Question: I received message like

where I need set my Publisher Name in .rc (resource file) to show it in this window?
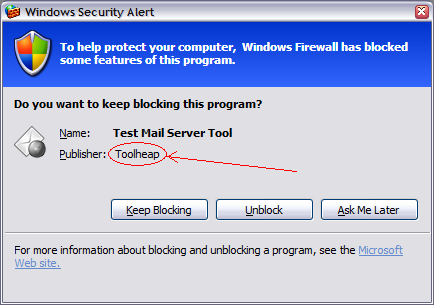
Answer: You need to set the FileDescription and CompanyName fields of your <URL>.